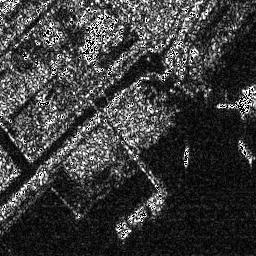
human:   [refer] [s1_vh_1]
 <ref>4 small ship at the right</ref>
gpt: <box>[[70, 55, 73, 64, 0]], [[92, 54, 98, 64, 0]], [[92, 33, 99, 43, 0]], [[83, 38, 92, 42, 0]]</box>